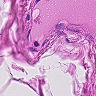
Metastatic tissue present: no